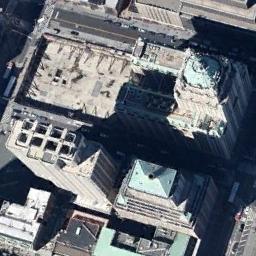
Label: commercial_area